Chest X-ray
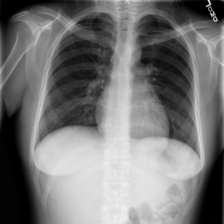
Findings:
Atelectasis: negative
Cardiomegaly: negative
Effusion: negative
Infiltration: negative
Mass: negative
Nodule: negative
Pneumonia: negative
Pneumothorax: negative
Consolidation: negative
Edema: negative
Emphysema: negative
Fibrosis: negative
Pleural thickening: negative
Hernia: negative